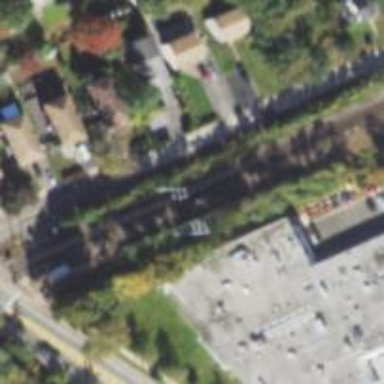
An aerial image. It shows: Railway siding with rails.